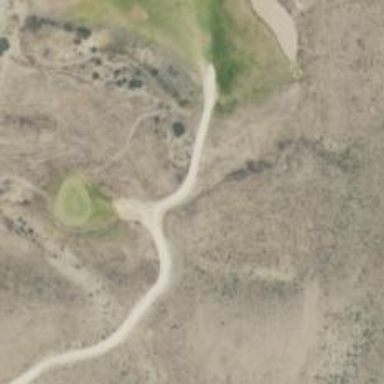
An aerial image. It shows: Service road used as golf cart path.